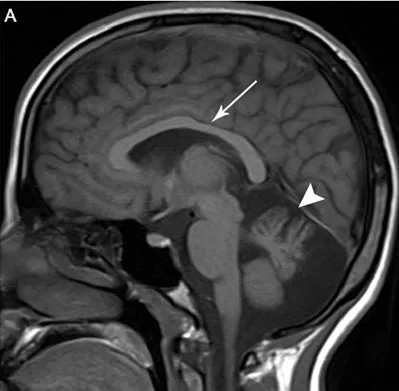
Patient 1 brain MRI revealing the characteristic ARSACS findings. MRI of the index patient reveals atrophy of the superior cerebellar vermis (arrowhead) and thinning of the posterior midbody of corpus callosum (white arrow). T1), bilateral parietal atrophy.
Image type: radiology (mri)